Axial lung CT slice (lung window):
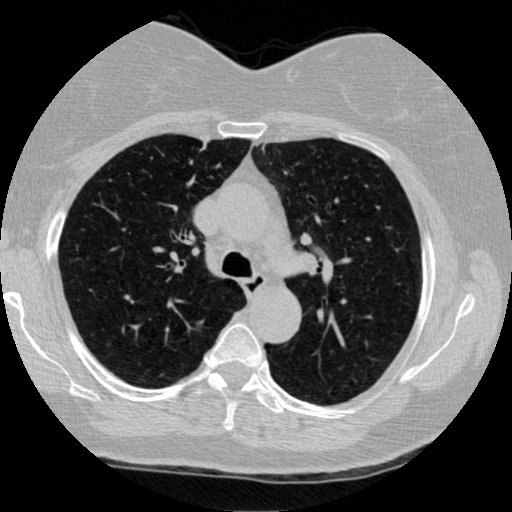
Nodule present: no